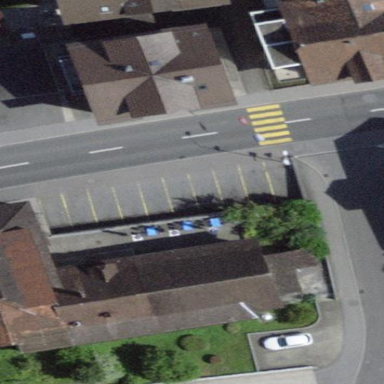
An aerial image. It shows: Building that houses restaurant.